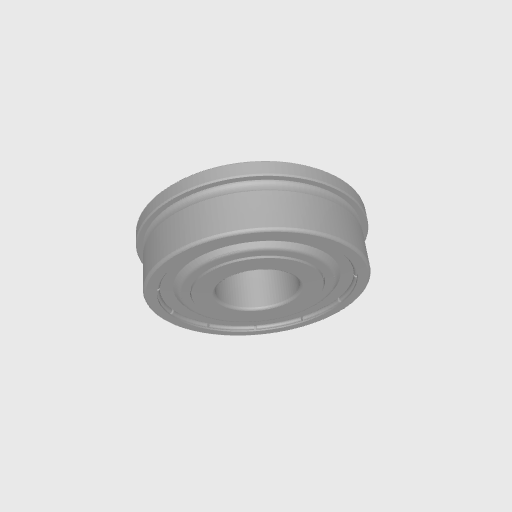
Part: LinearBearing12ID10